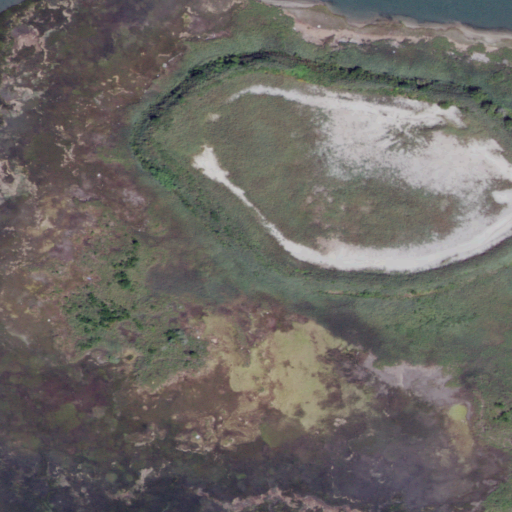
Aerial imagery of island in New Jersey named Shaw Island containing herbaceous wetlands, woody wetlands, and open water